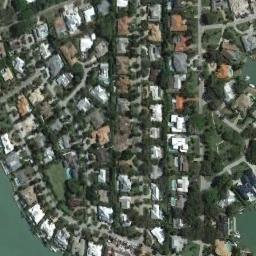
Label: residential